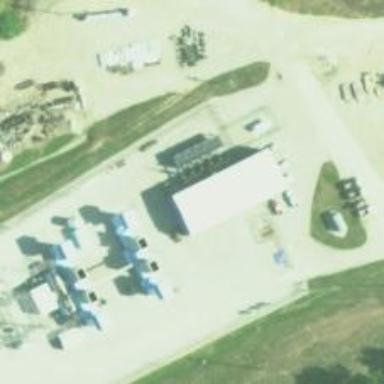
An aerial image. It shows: Generator for power supply.